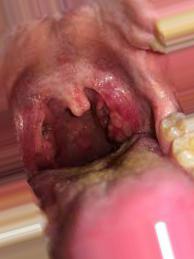
Condition: Mouth Ulcer